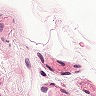
Metastatic tissue present: no